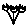
Label: flower